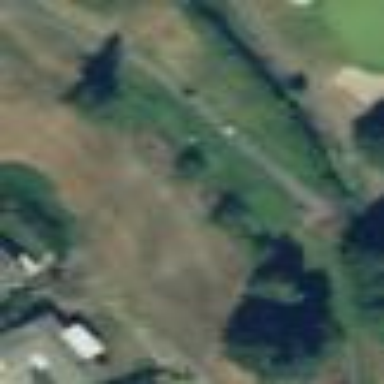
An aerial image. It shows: Grassy area designated as golf tee.